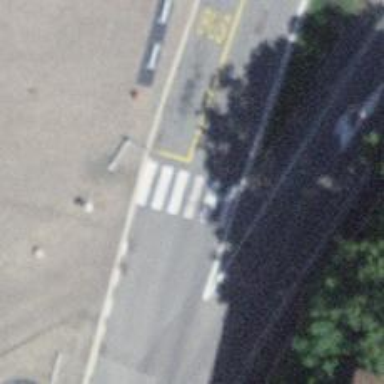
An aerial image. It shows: Set of steps on the road.